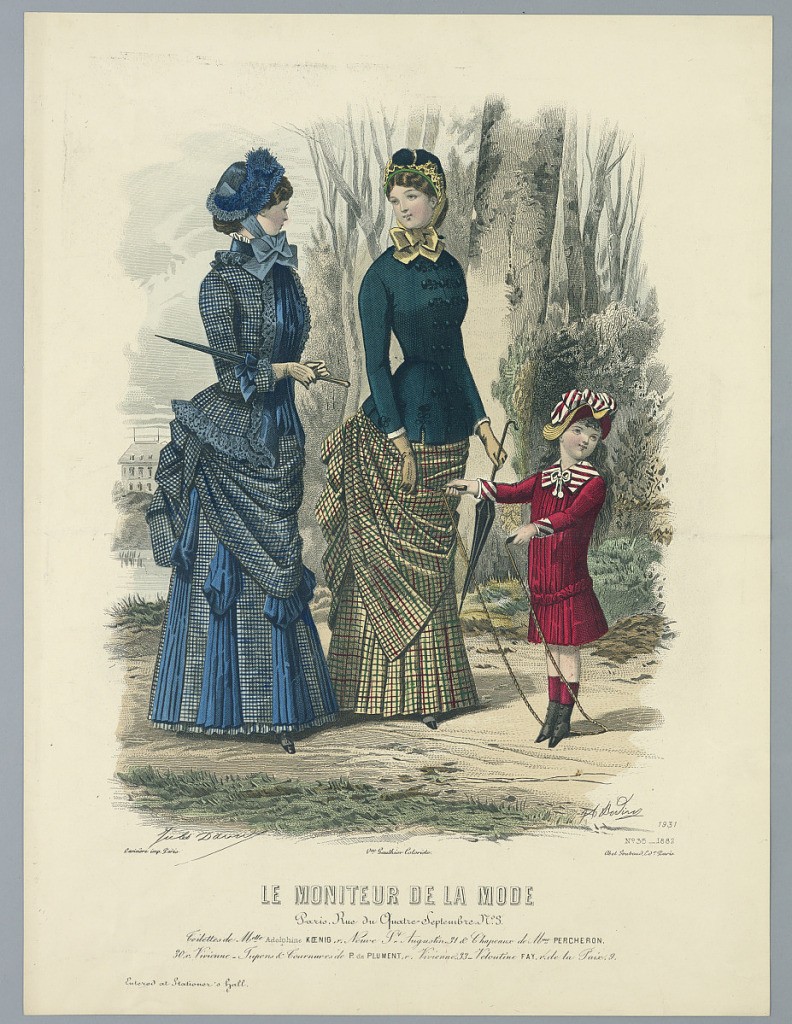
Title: Fashion Plate from Le Moniteur de la Mode
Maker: A. Bodin, French, active 19th c.
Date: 1882
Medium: Engraving, brush and watercolor on paper
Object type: Print
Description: Two women walking in the woods, with a child in red with a jumprope. A house beyond, left. Artists' and publisher's names and date below. Description on verso.